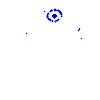
Particle: pion